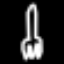
Label: fork